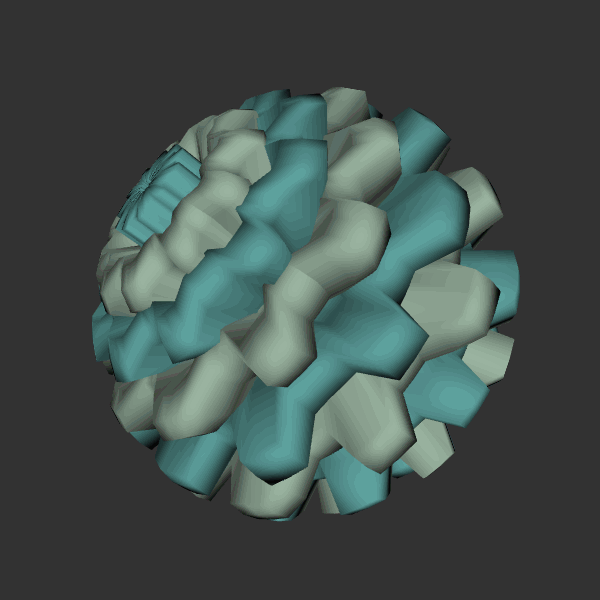
Background: dark